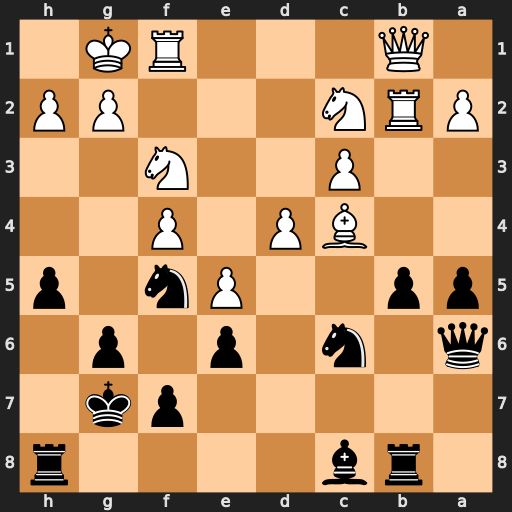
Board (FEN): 1rb4r/5pk1/q1n1p1p1/pp2Pn1p/2BP1P2/2P2N2/PRN3PP/1Q3RK1
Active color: b
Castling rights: -
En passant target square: -
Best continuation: bxc4 Rxb8 Nxb8